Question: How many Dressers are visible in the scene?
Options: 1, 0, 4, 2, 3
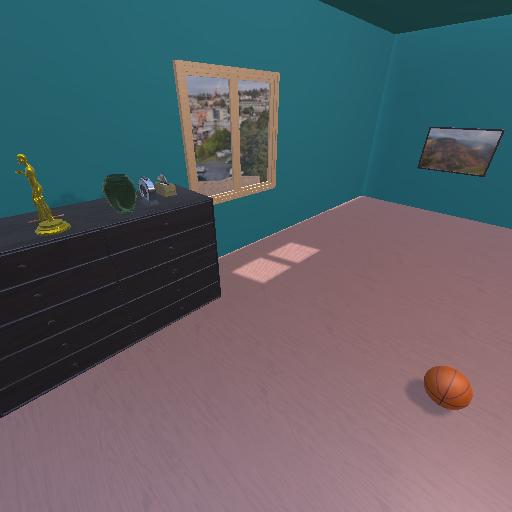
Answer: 1